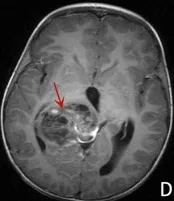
MRI results of the brain (B-D) revealed irregular mixed signals and a remarkably enhancing mass of the right thalamus with multiple cystic lesions and a liquid-liquid plane.
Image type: radiology (mri)